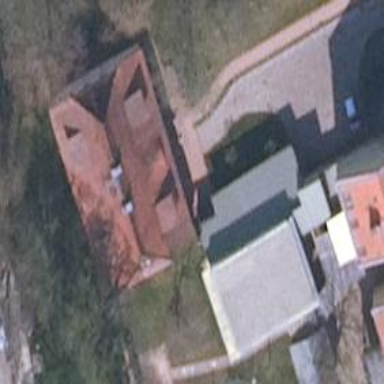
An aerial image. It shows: Building.